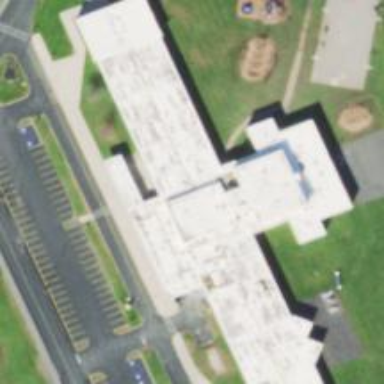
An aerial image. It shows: School.